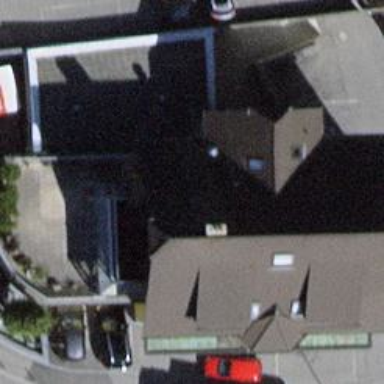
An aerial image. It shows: Cafe.